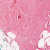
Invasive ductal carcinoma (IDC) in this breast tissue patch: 0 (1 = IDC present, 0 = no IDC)